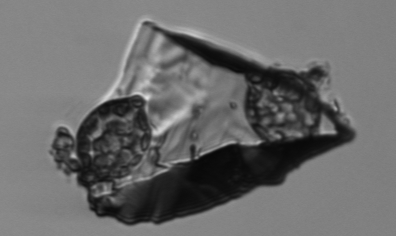
Label: Delphineis